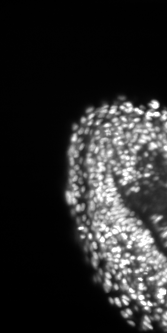
Sample: Zebrafish_2
Volume: 201 slices, 333x167 pixels
Nuclei in middle slice: 333